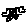
Label: car